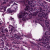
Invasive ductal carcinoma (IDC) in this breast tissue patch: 1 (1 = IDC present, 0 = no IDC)